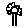
Label: flower